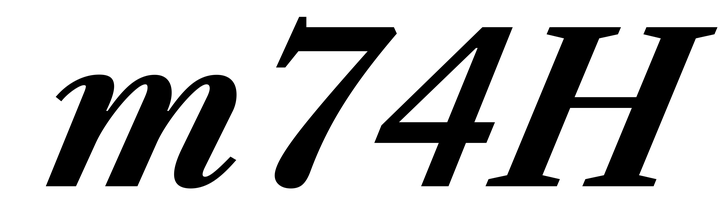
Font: LibreCaslonText-Italic_Bold_Italic